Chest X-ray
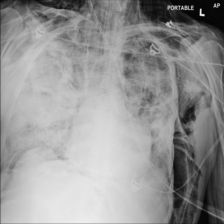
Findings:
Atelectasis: negative
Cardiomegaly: negative
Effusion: negative
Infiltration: positive
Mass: negative
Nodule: negative
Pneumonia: negative
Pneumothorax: negative
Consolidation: positive
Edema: negative
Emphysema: negative
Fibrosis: negative
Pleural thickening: negative
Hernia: negative